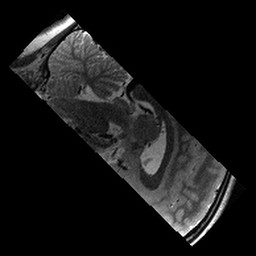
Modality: T2w
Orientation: sagittal
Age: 10
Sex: female
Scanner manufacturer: siemens
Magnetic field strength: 3 T
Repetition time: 9.23 s
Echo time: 0.067 s